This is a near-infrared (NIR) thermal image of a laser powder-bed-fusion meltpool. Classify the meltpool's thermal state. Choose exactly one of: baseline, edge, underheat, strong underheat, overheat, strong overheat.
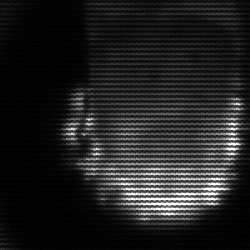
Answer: baseline